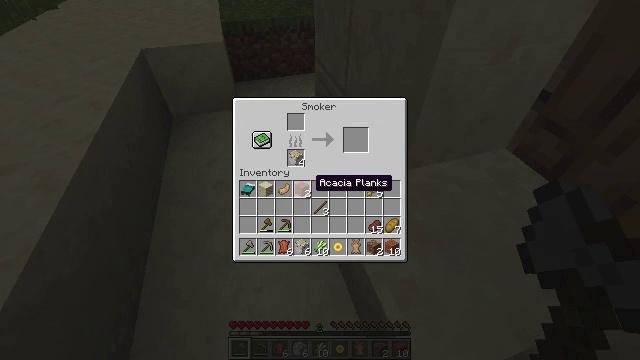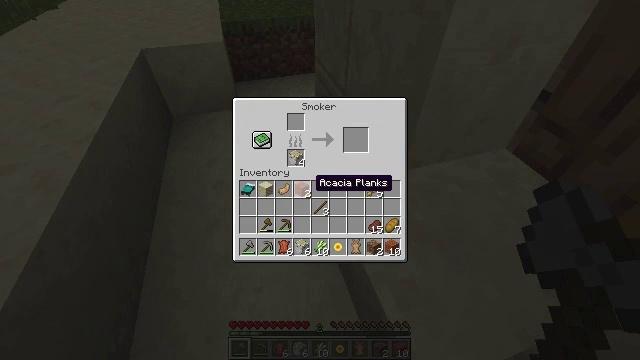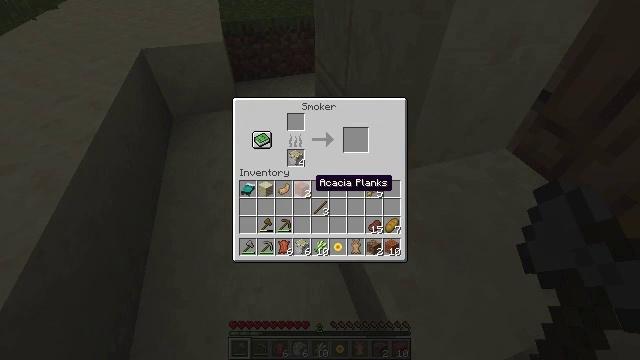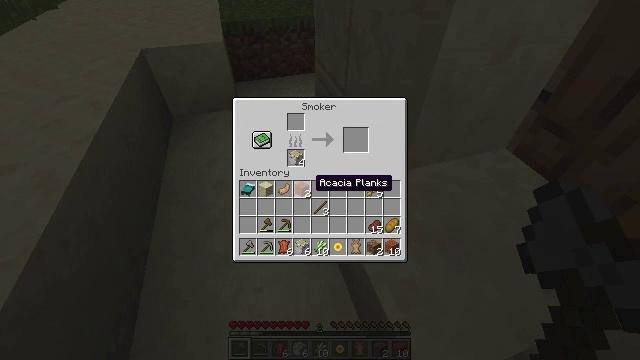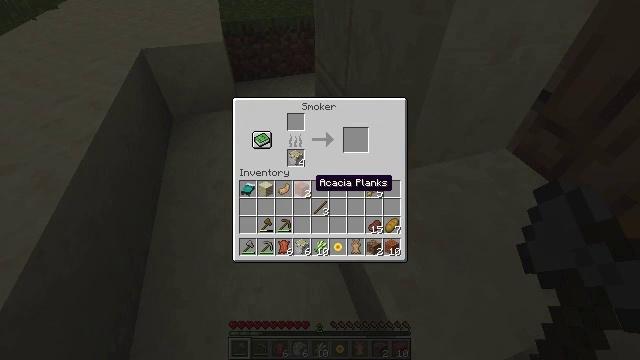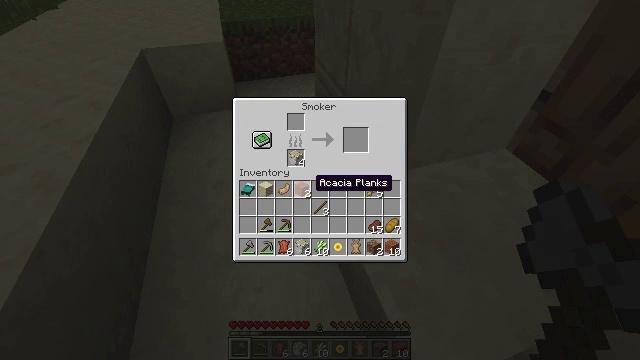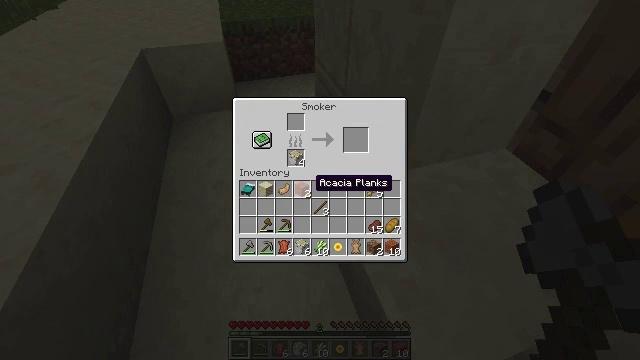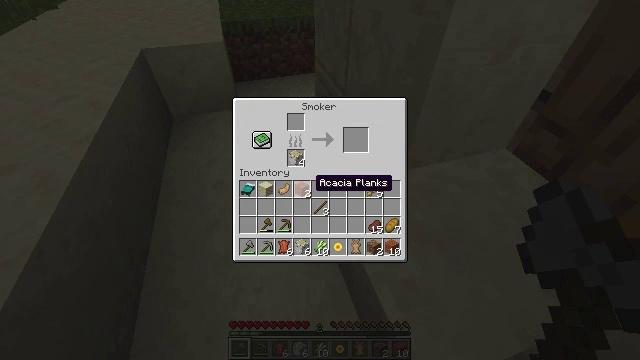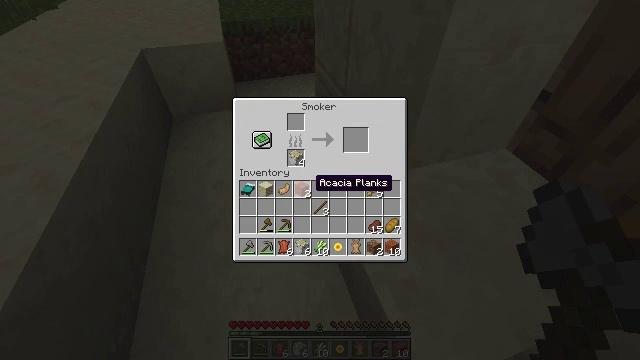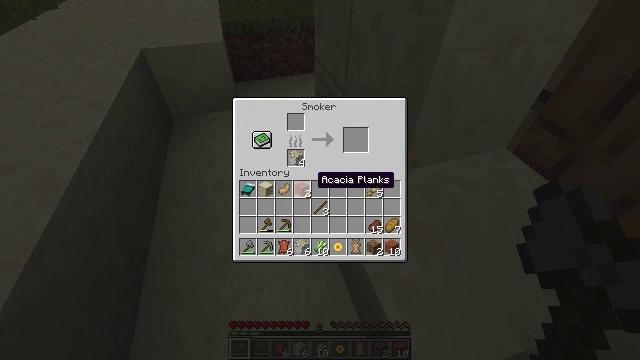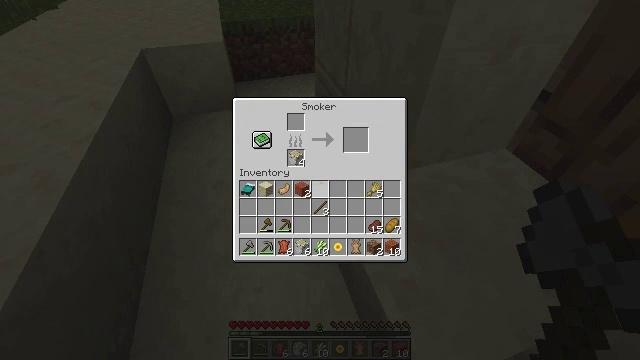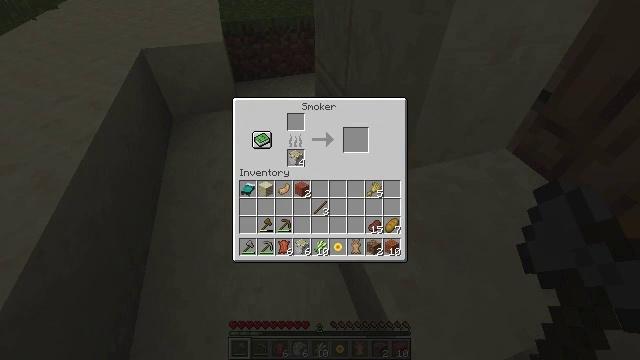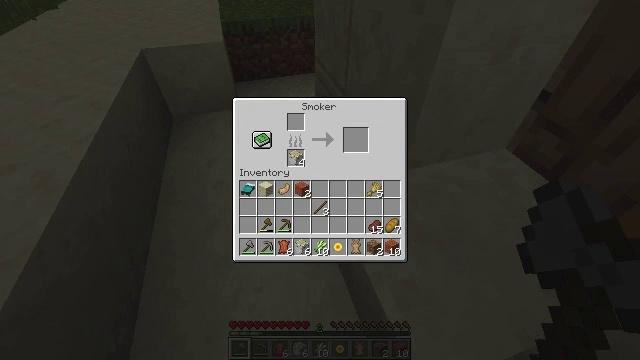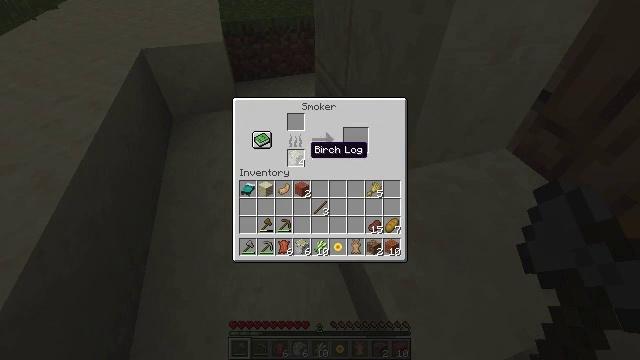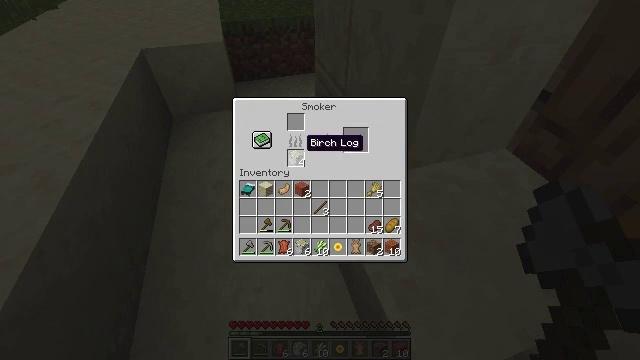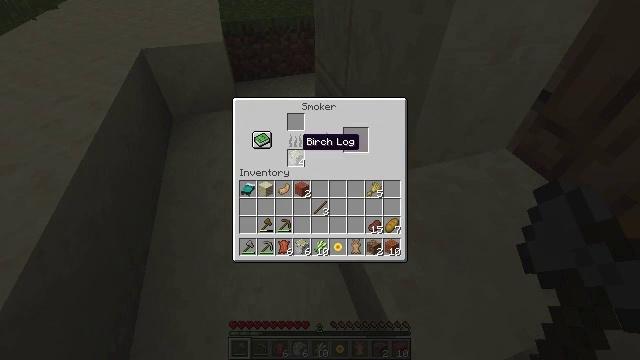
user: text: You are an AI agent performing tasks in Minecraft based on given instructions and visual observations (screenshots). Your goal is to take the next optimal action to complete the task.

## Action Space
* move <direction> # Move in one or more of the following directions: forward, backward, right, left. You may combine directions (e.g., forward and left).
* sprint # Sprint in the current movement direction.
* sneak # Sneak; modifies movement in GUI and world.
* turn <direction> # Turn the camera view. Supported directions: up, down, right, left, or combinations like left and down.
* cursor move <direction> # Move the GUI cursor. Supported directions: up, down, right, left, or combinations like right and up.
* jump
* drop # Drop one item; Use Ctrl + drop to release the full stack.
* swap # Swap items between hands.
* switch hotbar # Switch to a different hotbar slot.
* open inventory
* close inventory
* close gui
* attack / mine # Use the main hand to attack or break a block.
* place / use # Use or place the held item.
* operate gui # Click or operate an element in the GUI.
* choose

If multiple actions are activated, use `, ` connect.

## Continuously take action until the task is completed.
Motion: motion action
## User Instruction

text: Harvest the dead bush.
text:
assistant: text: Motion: no_op
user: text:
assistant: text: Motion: no_op
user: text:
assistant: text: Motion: no_op
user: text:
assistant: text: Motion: no_op
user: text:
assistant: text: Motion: no_op
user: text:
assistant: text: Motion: no_op
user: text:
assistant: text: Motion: no_op
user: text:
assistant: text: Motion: no_op
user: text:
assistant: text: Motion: no_op
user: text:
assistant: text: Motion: no_op
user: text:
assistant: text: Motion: cursor move up
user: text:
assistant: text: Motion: cursor move up
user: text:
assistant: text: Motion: cursor move up
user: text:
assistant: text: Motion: cursor move up
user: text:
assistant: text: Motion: no_op
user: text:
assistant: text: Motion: no_op
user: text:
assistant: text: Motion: no_op
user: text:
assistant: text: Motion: no_op
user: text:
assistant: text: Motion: no_op
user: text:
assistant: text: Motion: operate gui
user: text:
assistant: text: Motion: operate gui
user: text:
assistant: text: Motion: operate gui
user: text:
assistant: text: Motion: no_op
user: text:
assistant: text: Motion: cursor move down
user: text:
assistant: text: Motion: cursor move down
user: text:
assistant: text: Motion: no_op
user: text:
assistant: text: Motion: no_op
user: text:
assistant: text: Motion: no_op
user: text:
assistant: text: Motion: no_op
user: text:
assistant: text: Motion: no_op